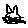
Label: cat